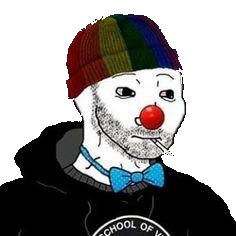
Label: 5_Doomer